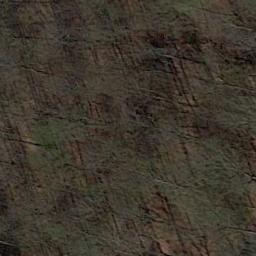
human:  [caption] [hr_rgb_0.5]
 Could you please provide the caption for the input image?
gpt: The forest is full of dry trees .

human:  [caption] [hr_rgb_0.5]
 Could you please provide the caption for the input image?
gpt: Many withered trees are in a forest .

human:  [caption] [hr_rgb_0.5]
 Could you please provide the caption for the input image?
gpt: There is a bare land in this forest .

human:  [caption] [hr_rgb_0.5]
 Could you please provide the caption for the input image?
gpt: The forest has some sparse bare trees and the forest soil is deep yellow .

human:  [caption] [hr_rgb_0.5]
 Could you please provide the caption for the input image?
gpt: A sparse forest with some withered trees .